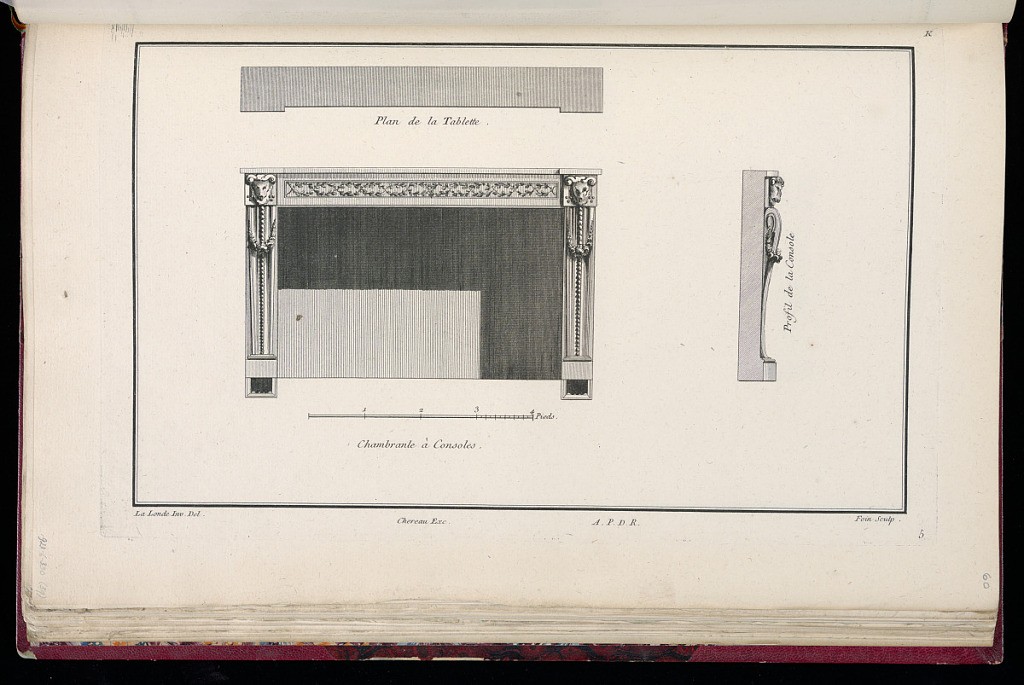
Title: Chambranle à Consoles
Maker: Richard de Lalonde, French, active 1780–96
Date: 1775-1788
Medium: Etching on off-white laid paper
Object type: Print
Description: Elevation of a console frame. Either side has a bracket with a vertical bead course and a ram's head on top; across the top shelf is a guilloche of branches with leaves. Below the elevation is a scale bar of four French feet ("4 Pieds"). The profile of the console brackets is on the right of the plate; the cross section of the top shelf is at the top of the plate. The plate is signed and numbered.